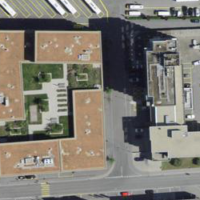
EUNIS habitat code: 54
Species observed at this site:
Humulus lupulus